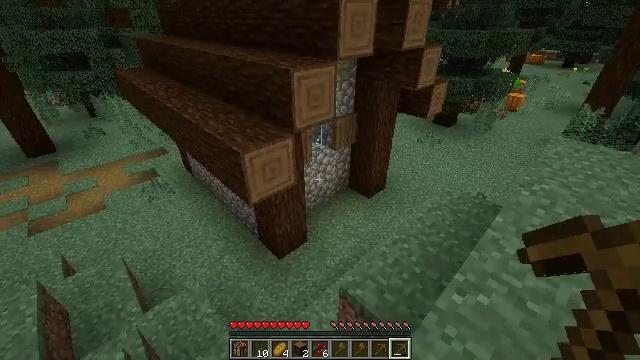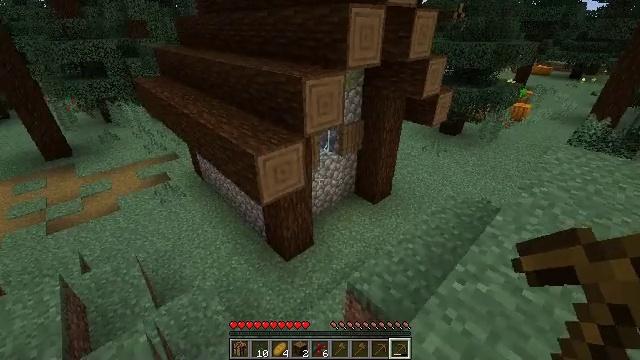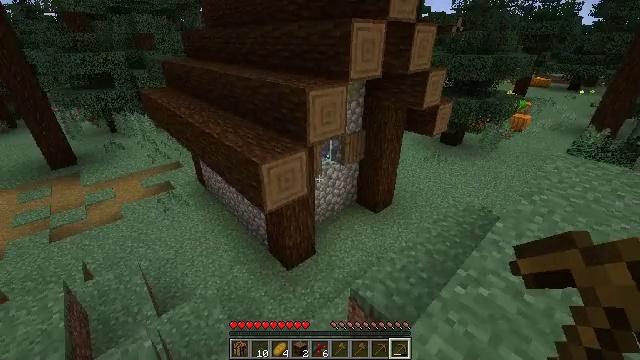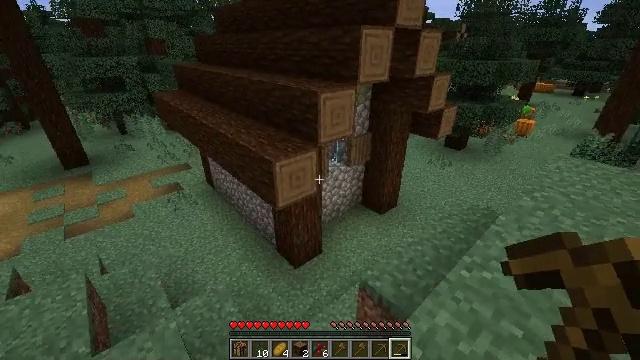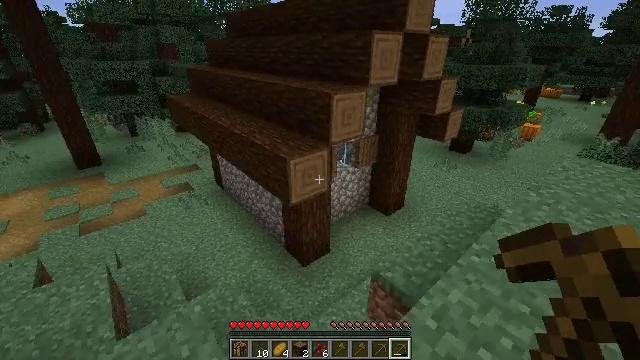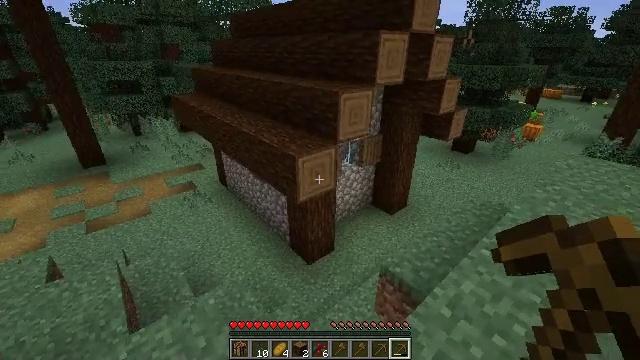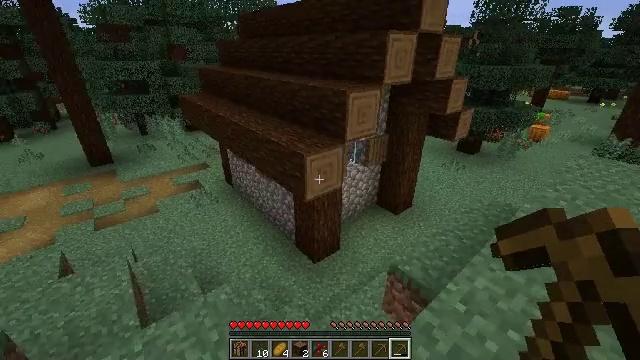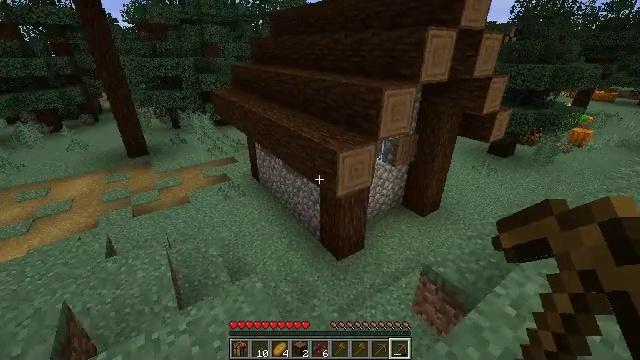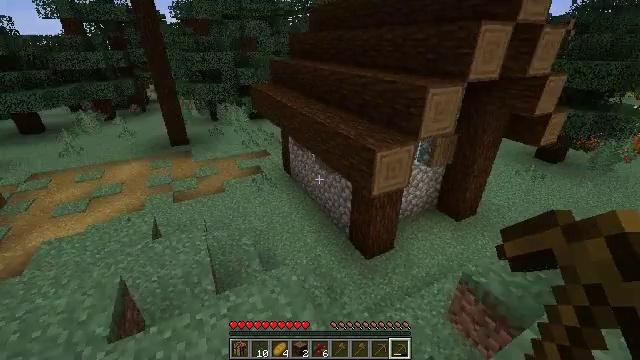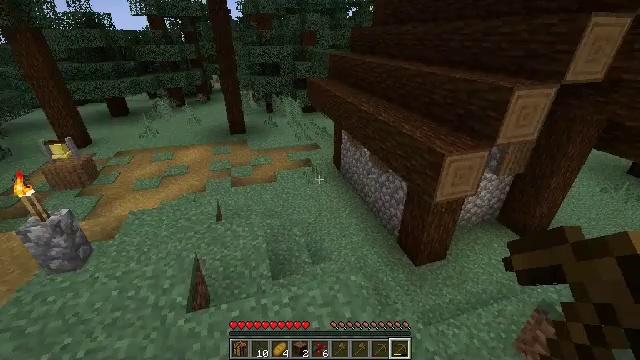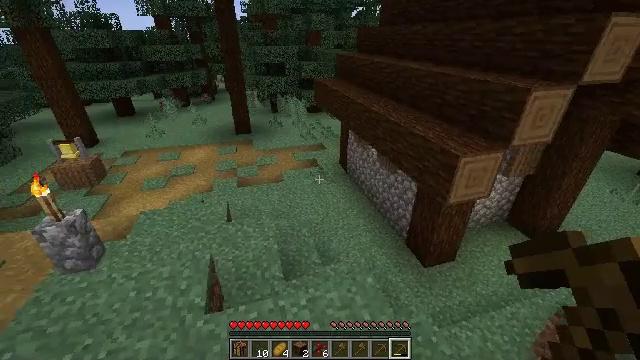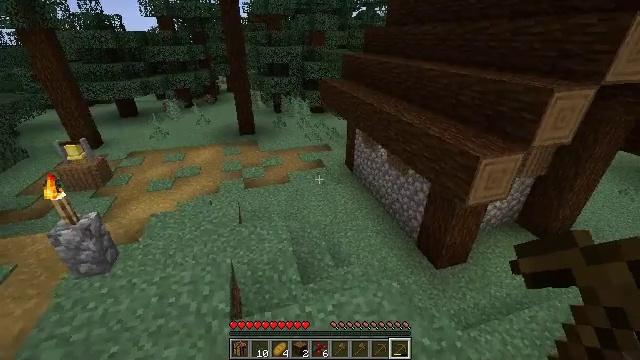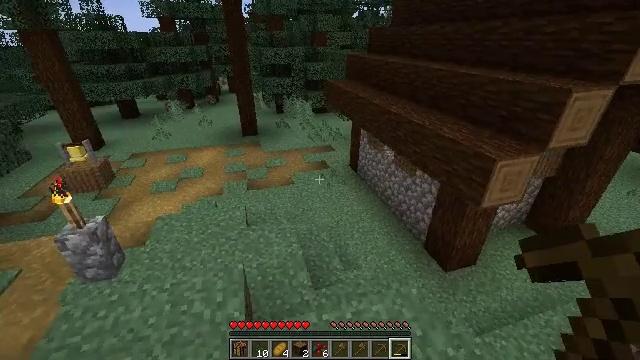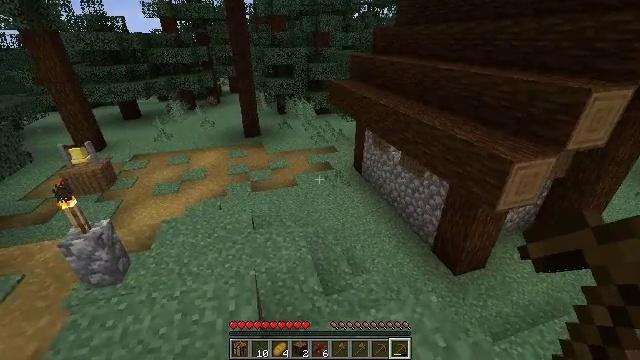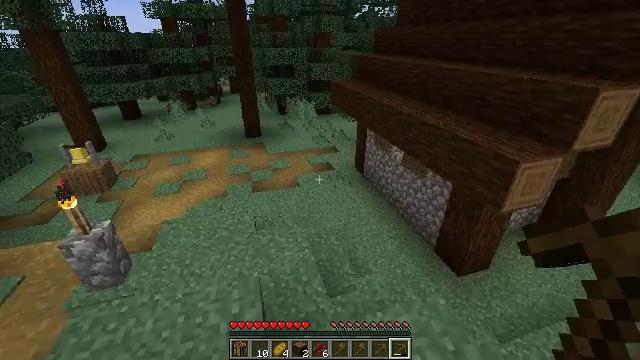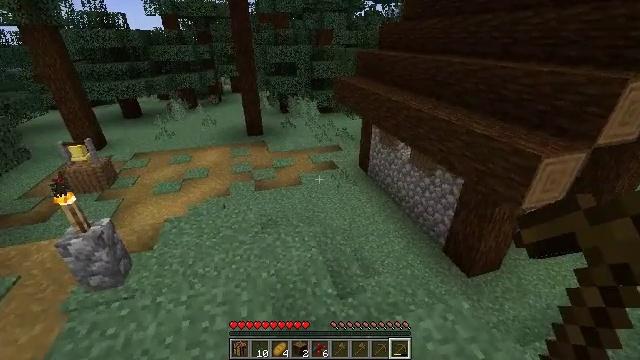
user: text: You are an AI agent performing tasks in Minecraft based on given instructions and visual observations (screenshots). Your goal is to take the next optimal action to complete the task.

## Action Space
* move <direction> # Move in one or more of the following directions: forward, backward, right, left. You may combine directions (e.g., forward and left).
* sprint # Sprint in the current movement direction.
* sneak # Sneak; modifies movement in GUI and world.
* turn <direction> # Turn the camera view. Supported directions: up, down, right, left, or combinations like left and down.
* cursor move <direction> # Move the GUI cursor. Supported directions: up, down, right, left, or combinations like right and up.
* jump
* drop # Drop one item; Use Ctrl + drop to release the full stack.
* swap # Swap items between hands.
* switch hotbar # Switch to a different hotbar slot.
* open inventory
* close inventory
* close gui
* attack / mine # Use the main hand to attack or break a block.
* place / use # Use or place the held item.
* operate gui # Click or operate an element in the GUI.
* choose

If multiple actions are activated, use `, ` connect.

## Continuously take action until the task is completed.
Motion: motion action
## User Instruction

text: Gather spruce leaves to collect foliage.
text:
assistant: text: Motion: move back, turn left and up
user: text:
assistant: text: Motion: move back and move left, turn up
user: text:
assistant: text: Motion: move back and move left
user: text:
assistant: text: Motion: move back and move left
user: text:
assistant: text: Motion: move left
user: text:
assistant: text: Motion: move left
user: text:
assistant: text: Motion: move left, turn left
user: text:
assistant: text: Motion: move left, turn left
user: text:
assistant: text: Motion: move left, turn left and down
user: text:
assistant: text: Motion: move left
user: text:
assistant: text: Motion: move forward and move left
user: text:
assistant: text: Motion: move forward and move left
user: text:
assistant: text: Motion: move forward and move left
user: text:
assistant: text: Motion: move forward and move left
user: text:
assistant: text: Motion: move forward and move left
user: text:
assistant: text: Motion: move forward and move left
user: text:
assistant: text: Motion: move forward and move left
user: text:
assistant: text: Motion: move forward and move left
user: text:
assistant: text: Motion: move forward and move left
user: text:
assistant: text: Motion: move forward and move left
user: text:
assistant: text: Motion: move forward and move left
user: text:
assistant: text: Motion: move forward and move left, turn right
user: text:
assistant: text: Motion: move forward and move left, turn right and down
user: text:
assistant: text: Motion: move forward and move left, turn right and down
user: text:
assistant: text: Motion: move forward and move left, turn right
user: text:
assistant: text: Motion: move forward and move left, turn right
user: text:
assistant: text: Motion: move forward and move left, turn right and down
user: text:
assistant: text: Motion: move forward, turn right
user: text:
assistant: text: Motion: move forward, turn right and up
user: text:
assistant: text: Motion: move forward, turn right and up